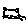
Label: cat